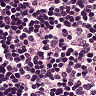
Metastatic tissue present: no